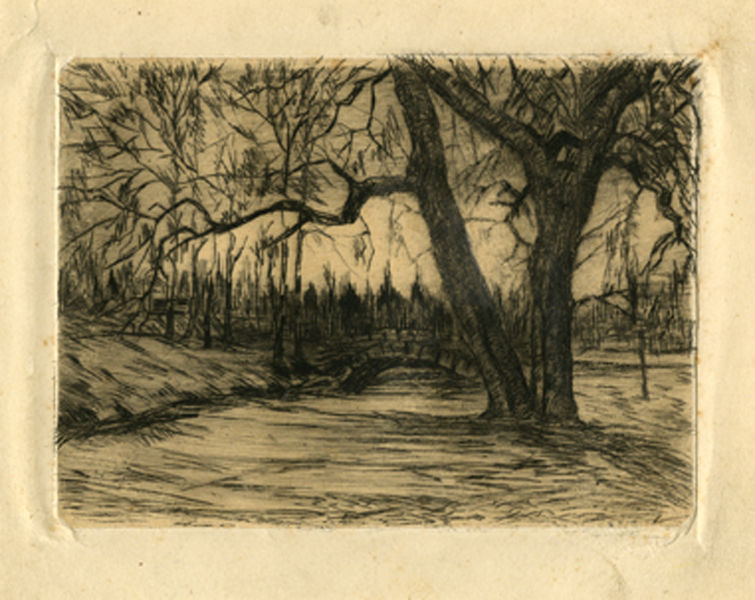
Titel: Fall Landscape, Fall Landscape
Künstler: Elizaveta Kruglikova
Standort: Amherst (Massachusetts, USA)
Institution: Mead Art Museum, Amherst College
Schlagwörter: people, white, black, pink, print, plant, rock, sky, stone, tree, building, hill, landscape, nature, water, trees, autumn, forest, light, river, plants, drawing, paper, black and white, sketch, dead, bridge, town, city, park, leaves, brick, buildings, signature, pencil, lines, branches, slope, figure, forrest, coal, chalk, shading, charcoal, lithograph, branch, woods, burnt, ve